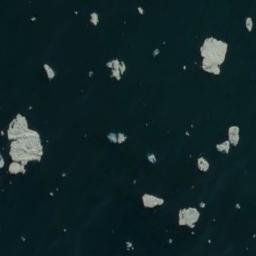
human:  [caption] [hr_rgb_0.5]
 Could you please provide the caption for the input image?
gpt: Some pieces of sea ice of different sizes and thickness float in the deep blue sea .

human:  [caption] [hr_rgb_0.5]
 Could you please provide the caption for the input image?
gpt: There are sea ice of different sizes .

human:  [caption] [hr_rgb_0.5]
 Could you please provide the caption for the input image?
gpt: A group of sparse ice cubes floating on the blue sea .

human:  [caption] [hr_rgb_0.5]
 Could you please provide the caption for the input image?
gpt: There are many ice on the deep green sea .

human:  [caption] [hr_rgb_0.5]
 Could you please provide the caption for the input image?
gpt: There are some pieces of sea ice .